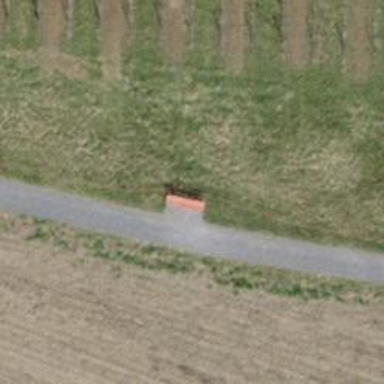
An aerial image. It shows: Red bench.